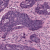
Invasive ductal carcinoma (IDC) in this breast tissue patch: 1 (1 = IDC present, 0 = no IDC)